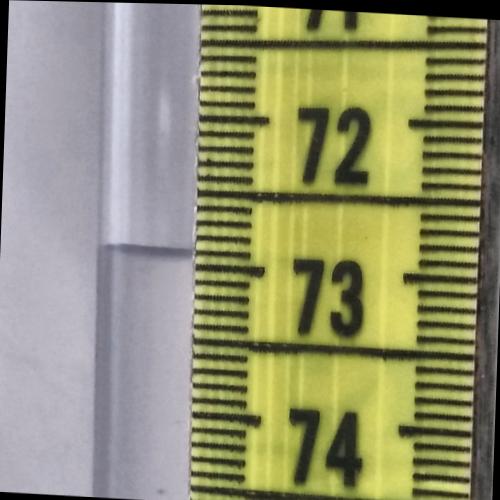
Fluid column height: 72.9 cm